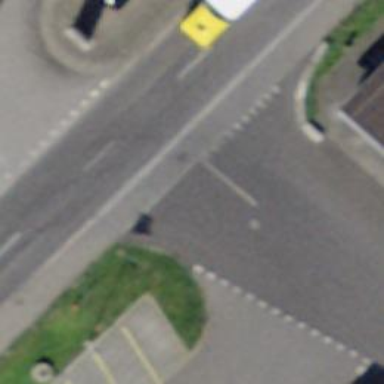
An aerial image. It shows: Asphalt footway with unmarked crossing. The crossing has markings.